Question: I would like to extract a combination of text and numbers from a larger string located within a column within excel.
The constants I have to work with is that each Text string will
*either start with a A, C or S, and
*will always be 7 Characters long
*the position of he string I would like to extract varies
The code I have been using which has been working efficiently is;
'''
Public Function Xtractor(r As Range) As String
Dim a, ary
ary = Split(r.Text, " ")
For Each a In ary
If Len(a) = 7 And a Like "[SAC]*" Then
Xtractor = a
Exit Function
End If
Next a
Xtractor = ""
End Function
'''
However today I have learnt that sometimes my data may include scenarios like this;

What I would like is to adapt my code so If the 8th character is "Underscore" and the 1st character of the 7 characters is either S, A or C please extract up until the "Underscore"
Secondly I would like to exclude commons words like "Support" & "Collect" from being extracted.
Finally the 7th letter should be a number
Any ideas around this would be much appreciated.
Thanks
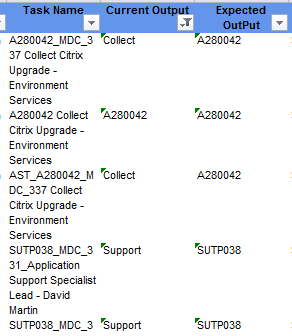
Answer: try this
'''
ary = Split(Replace(r.Text, "_", " "))
'''
or
'''
ary = Split(Replace(r.Text, "_", " ")," ")
'''
result will be same for both variants
test

> Do you know how I could leave the result blank if the 7th character returned a letter?
'''
Public Function Xtractor(r As Range) As String
Dim a, ary
ary = Split(Replace(r.Text, "_", " "))
For Each a In ary
If Len(a) = 7 And a Like "[SAC]*" And IsNumeric(Mid(a, 7, 1)) Then
Xtractor = a
Exit Function
End If
Next a
Xtractor = ""
End Function
'''